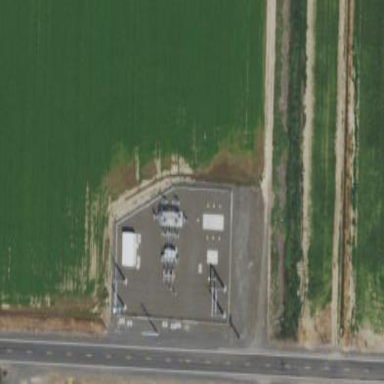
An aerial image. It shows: Power substation.